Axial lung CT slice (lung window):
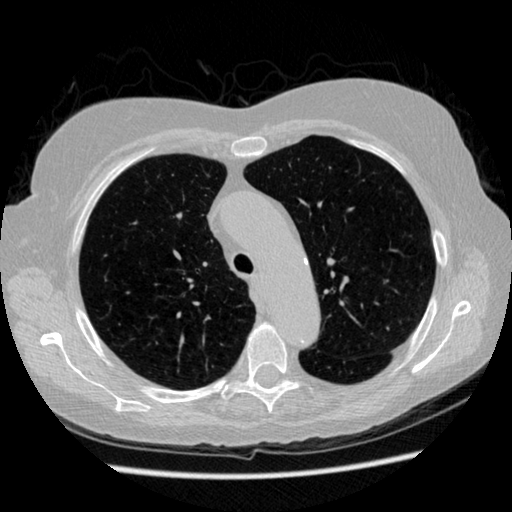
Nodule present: no